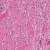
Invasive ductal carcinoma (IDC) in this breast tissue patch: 1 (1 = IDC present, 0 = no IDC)